Question: so here i'm trying to set some images to be my menu bar (in the header), the sample images are:

the idea is, when on page load, only the upper side of image will be shown, but, when the image is on mouse hovered, the image will switch to to bottom side only. how is this possible?
here's what i tried to do, but it doesn't work:
'''
.from
{
width: 100%;
list-style: none;
height: 63px;
}
.from:active, .from:hover
{
background-position: 0px -63px;
}
.from:current
{
background-position: 0px 0px -63px;
}
'''
any idea how to do this properly? please note that i prefer it in div tag rather than ul li tag. oh, off topic, i also considering to implement it on the twitter bootstrap, any good advice on doing this?
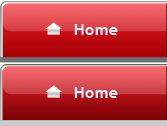
Answer: '''
.from .from-1 a.current
{
background-position: 0px 0px ;
}
'''
background position with two parametrs in px.